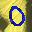
Label: 0